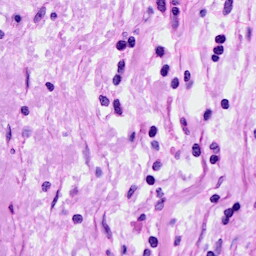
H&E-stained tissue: Ovarian